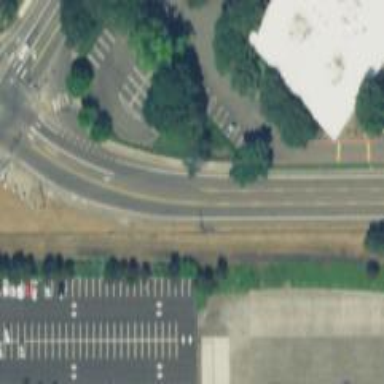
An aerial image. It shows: Secondary road with sidewalk on the left.